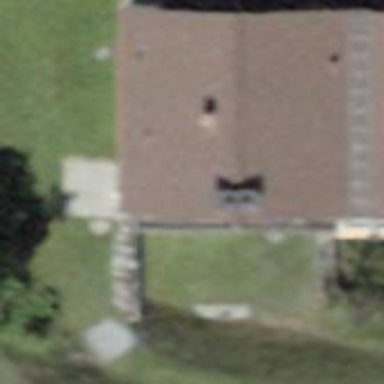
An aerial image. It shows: Building with gabled roof oriented along its length.